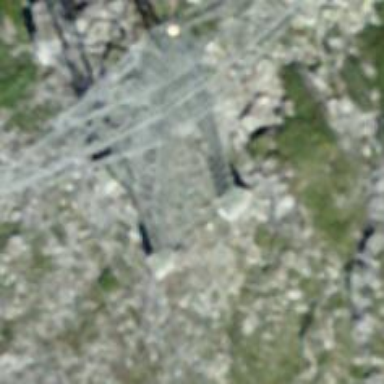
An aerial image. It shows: Power tower.